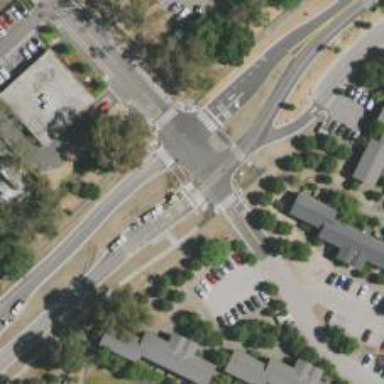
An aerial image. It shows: Marked zebra crossing on the road.